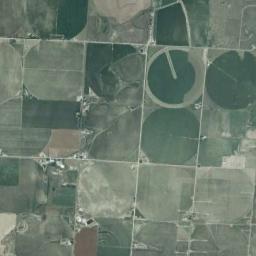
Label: circular_farmland